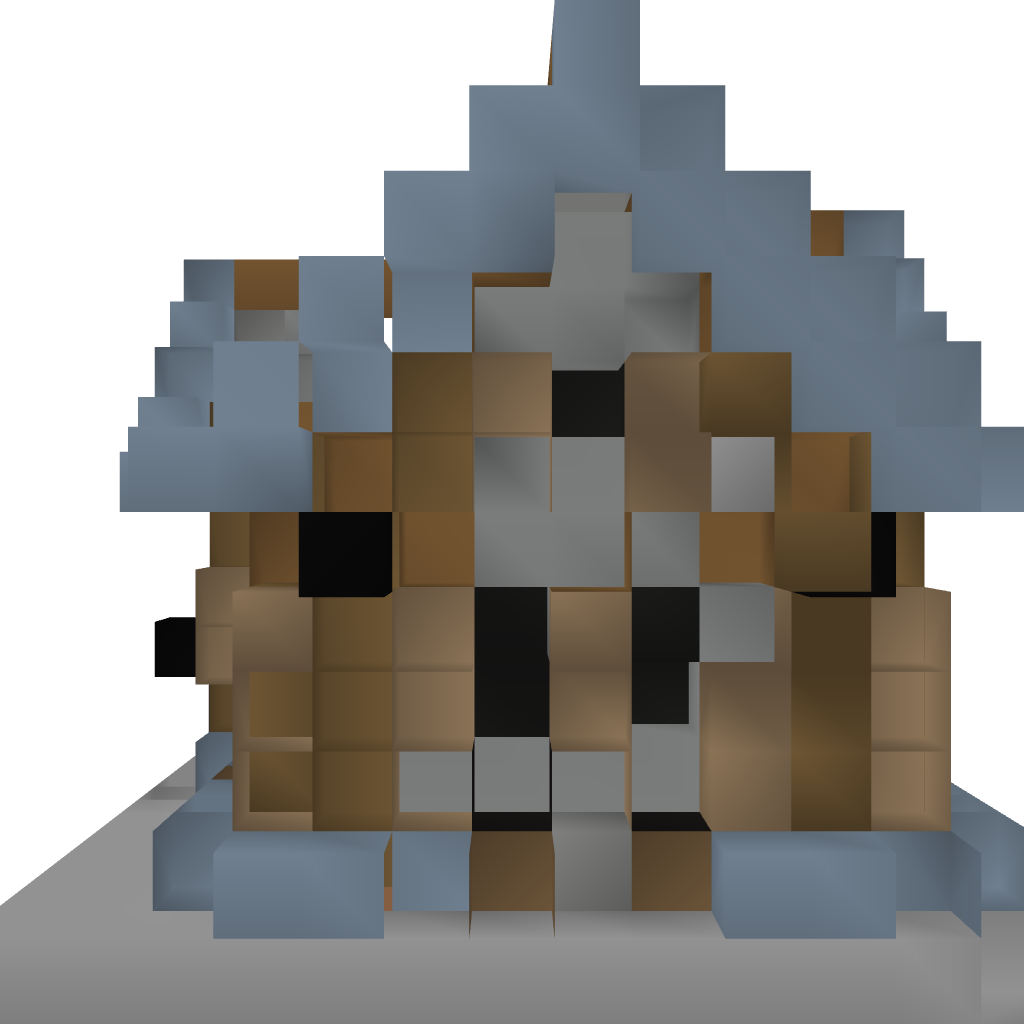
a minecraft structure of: Small Cozy House